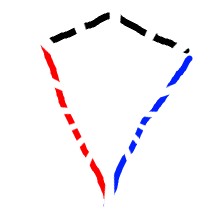
Shape: kite